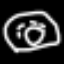
Label: donut